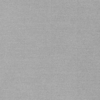
Label: dusty